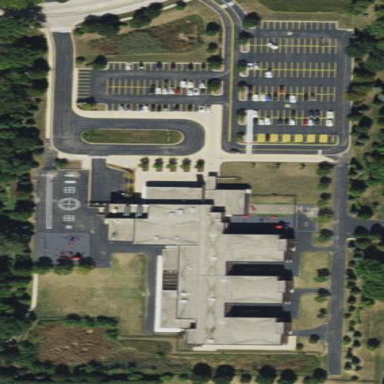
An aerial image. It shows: School.